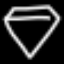
Label: diamond